Field crop: maize
Growth stage: 2
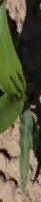
Species: maize